Question: The following is returned to me when I pass in a particular screen name.

I've been following this <URL>
I'm trying to reference the text field by doing the following:
'''
var serializer = new JavaScriptSerializer();
dynamic data = serializer.Deserialize(tweets, typeof(object));
for (int i = 0; i < data.Count; i++)
{
var t = data[i][3].text;
}
'''
Clearly its wrong because I'm getting
'''
Additional information: Operator '<' cannot be applied to operands of type 'int' and 'object[]'
'''
Can some one help me retrieve the text for the tweet.
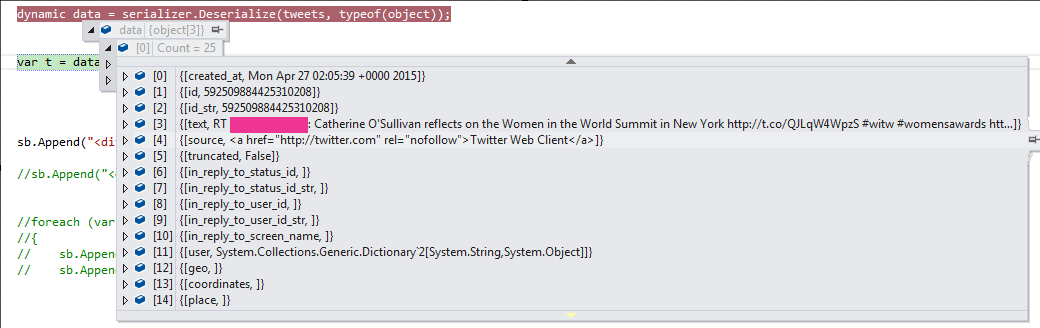
Answer: As you an see, the text is an attribute of the root element of the json you are receiving.

I would recommend you using the Json.net library for parsing the json string and mapping it to objects you can use in your code.
You can download it here: <URL>
In order to get the text from the json string you have to do the following:
1. Create a class in c# with the desired attributes. This is the class, the root node's attributes will be mapped to. Do do this, you have to implement the attributes you want to process in your programm ( eg. "text"). class Tweet{
public string created_at { get; set; }
public long id { get; set; }
public string id_str { get; set; }
public string text { get; set; }
public string source { get; set; }
}
2. Now you can use the library to parse the Tweet object and after that get the text attribute. var tweet = JsonConvert.DeserializeObject<Tweet>(jsonString);
var text = Tweet.text;